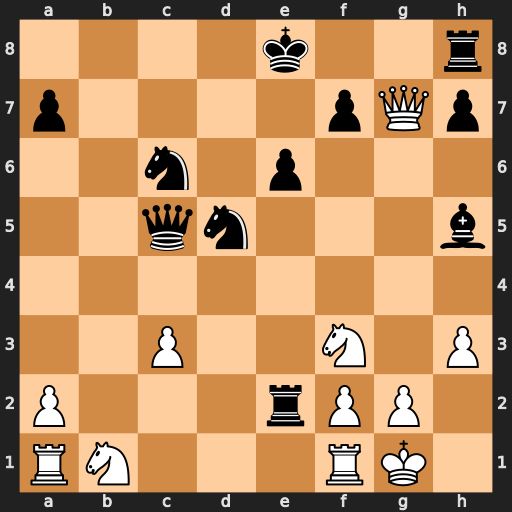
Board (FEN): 4k2r/p4pQp/2n1p3/2qn3b/8/2P2N1P/P3rPP1/RN3RK1
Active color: w
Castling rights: k
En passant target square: -
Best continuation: Qxh8+ Qf8 Qxf8+